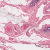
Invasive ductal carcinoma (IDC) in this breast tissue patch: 0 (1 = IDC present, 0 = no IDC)